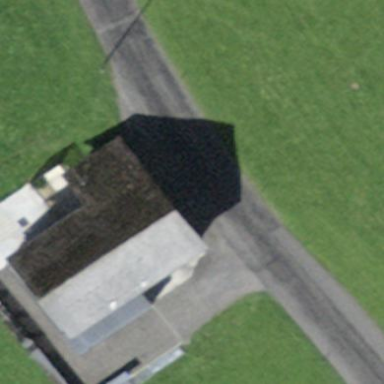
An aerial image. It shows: Farm auxiliary building.